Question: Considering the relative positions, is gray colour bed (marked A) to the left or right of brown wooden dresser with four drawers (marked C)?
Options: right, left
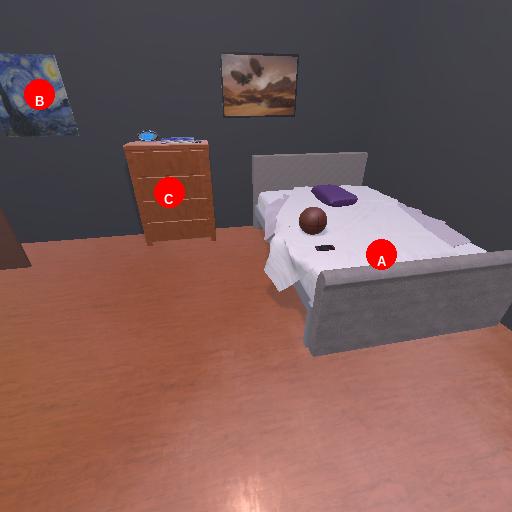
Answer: right